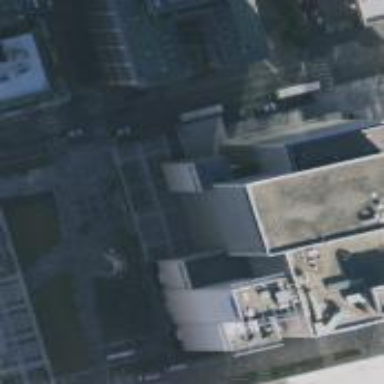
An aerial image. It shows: Part of building.